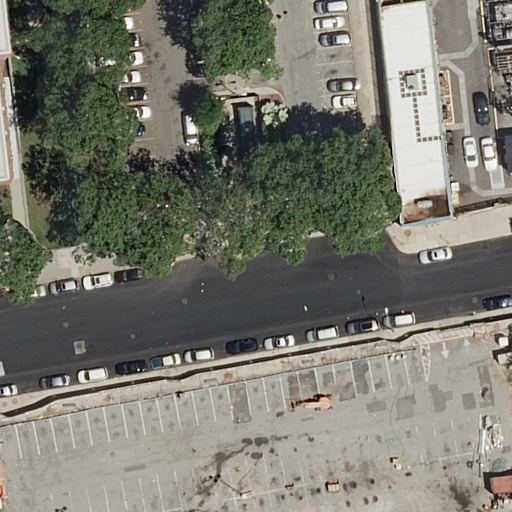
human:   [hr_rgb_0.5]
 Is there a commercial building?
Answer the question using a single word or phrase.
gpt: no

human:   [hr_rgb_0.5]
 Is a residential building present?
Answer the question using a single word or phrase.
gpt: yes

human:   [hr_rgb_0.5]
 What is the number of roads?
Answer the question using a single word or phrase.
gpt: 2

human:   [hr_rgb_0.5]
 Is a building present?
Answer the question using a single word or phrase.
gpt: yes

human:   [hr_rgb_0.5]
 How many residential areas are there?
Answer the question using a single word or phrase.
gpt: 1

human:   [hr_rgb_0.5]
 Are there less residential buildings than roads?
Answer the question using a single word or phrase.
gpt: no

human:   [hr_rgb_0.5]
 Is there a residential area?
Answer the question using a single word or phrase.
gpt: yes

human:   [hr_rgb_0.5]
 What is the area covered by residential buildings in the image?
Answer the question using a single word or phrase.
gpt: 2208m2

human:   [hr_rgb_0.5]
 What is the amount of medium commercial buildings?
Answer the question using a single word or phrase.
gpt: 0

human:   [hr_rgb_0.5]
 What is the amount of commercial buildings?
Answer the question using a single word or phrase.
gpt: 0

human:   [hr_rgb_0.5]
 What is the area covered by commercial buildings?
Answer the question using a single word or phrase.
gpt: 0m2

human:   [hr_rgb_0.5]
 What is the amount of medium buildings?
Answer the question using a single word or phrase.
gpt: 1

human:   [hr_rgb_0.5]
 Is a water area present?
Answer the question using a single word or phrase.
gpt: no

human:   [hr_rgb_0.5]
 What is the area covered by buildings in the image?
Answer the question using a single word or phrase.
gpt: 2232m2

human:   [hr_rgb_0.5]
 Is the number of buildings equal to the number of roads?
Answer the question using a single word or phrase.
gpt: no

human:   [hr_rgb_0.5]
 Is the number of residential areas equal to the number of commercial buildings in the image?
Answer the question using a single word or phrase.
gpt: no

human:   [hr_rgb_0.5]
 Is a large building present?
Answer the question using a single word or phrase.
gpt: yes

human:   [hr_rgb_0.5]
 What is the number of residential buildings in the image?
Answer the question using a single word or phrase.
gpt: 5

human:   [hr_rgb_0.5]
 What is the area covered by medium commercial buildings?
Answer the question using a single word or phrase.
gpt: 0m2

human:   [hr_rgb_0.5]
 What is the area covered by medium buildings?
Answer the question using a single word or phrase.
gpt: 435m2

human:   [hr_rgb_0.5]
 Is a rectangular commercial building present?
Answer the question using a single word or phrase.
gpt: no

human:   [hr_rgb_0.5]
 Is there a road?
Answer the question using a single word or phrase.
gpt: yes

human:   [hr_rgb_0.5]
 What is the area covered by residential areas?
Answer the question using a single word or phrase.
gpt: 1621m2

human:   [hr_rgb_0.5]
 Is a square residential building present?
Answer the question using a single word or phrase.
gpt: no

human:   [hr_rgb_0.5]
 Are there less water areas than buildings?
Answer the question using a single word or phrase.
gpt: yes

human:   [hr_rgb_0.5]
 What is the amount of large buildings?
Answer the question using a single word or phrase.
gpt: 2

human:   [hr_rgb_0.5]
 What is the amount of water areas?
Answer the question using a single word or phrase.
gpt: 0

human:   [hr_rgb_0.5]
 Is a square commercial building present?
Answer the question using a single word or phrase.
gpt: no

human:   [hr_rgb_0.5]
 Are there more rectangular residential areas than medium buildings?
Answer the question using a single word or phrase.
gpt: no

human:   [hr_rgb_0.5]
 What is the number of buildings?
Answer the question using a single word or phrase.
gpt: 6

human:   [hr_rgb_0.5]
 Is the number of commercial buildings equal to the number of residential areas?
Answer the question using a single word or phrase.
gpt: no

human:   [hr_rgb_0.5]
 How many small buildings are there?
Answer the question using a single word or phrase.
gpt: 3

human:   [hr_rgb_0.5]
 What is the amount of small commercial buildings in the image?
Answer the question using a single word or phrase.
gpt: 0

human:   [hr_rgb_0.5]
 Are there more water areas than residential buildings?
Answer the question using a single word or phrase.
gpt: no

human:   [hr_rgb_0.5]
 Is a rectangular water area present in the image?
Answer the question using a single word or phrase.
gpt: no

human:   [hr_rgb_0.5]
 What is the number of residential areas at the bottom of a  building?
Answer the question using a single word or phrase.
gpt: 0

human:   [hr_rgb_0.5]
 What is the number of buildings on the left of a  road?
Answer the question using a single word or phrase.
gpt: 2

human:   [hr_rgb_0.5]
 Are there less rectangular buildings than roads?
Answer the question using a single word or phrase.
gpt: no

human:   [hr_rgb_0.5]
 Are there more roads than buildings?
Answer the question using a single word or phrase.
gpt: no

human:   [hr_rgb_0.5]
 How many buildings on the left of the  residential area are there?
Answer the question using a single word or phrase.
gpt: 0

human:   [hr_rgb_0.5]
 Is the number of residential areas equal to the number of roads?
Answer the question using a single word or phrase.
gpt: no

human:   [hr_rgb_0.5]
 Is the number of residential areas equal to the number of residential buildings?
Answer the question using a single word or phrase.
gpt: no

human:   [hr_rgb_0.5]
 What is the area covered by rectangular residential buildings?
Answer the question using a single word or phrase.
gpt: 1617m2

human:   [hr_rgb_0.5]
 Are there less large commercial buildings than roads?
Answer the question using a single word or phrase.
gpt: yes

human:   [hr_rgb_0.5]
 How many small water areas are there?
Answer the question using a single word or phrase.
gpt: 0

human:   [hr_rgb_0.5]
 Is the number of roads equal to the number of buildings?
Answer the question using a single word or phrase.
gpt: no

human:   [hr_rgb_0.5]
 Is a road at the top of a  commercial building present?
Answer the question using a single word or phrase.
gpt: no

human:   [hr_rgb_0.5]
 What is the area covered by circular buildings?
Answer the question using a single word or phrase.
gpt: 0m2

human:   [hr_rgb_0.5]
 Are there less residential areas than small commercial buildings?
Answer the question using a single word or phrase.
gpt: no

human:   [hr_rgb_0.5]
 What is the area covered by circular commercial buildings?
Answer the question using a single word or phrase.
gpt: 0m2

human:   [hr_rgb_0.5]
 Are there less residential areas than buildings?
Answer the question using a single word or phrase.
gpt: yes

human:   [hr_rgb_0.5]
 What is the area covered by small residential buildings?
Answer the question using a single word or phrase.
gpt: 148m2

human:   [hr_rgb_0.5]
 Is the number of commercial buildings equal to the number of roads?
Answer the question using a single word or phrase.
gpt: no

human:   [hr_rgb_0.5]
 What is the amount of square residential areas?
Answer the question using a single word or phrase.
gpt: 0

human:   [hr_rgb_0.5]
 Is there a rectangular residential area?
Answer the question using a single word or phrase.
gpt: yes

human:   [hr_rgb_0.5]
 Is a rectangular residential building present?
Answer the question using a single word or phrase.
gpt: yes

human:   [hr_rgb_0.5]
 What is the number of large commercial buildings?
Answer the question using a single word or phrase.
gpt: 0

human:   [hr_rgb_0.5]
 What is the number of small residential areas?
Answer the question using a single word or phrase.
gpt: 0

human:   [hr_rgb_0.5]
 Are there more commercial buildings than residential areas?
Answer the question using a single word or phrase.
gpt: no

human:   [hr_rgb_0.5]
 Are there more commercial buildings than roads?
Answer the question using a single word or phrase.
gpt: no

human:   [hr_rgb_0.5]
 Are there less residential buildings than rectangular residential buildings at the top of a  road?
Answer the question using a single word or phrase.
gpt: no

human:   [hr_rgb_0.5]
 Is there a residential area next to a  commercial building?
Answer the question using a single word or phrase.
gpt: no

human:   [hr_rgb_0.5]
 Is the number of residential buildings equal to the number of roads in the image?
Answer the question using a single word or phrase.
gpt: no

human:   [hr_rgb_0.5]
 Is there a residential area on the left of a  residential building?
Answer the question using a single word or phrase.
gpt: yes